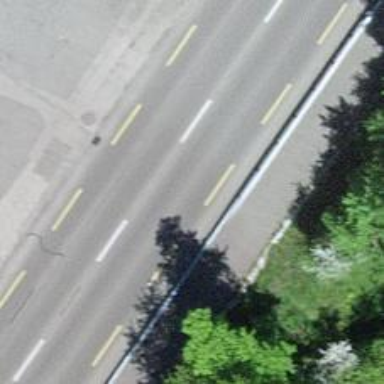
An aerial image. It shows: Primary highway with asphalt surface. There is cycle track on the right.